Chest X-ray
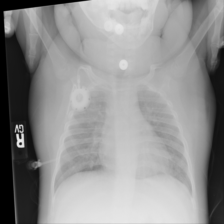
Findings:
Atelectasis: negative
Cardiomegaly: negative
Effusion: negative
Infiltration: negative
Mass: negative
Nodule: negative
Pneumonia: negative
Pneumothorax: negative
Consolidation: negative
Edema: negative
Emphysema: negative
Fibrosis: negative
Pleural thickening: negative
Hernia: negative